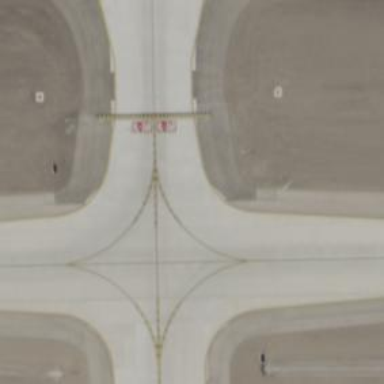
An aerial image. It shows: View of taxiway at the airport.